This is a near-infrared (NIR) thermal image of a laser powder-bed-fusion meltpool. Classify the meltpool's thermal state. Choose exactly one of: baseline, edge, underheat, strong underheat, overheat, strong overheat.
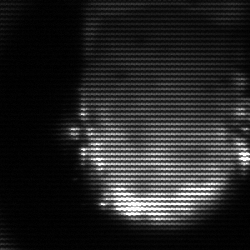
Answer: baseline